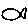
Label: fish